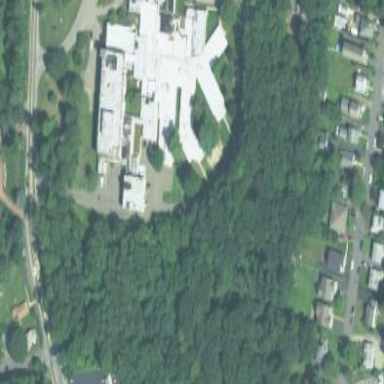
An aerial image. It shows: Hospital building.